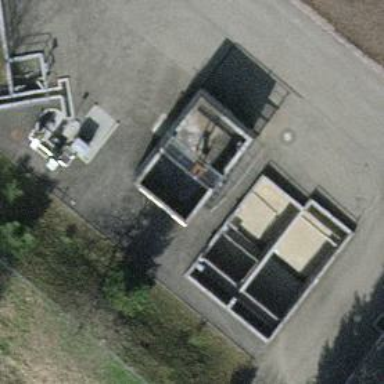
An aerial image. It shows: Image of wastewater.